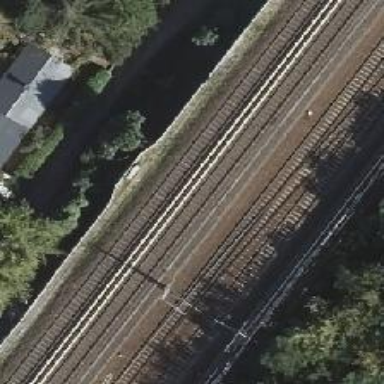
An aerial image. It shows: Railway with electrified contact lines.